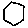
Label: hexagon